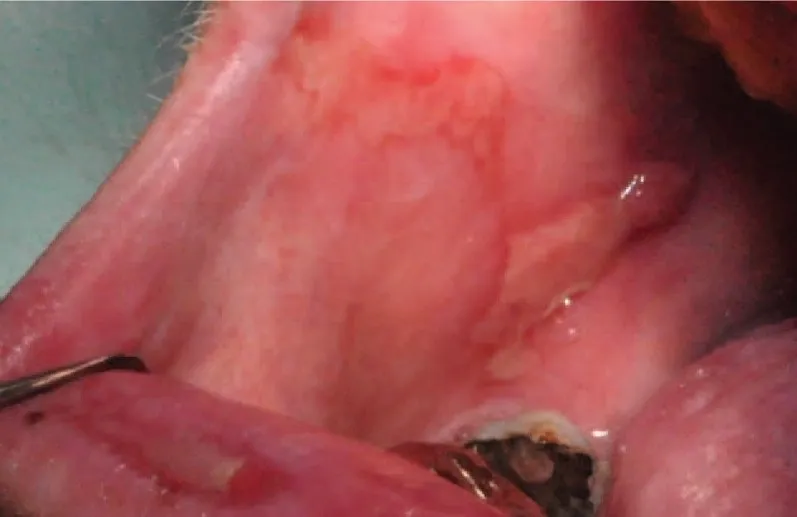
Erosive lichenoid eruption on left cheek.
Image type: pathology (fish)